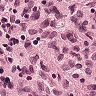
Metastatic tissue present: no